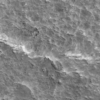
Label: not_dusty